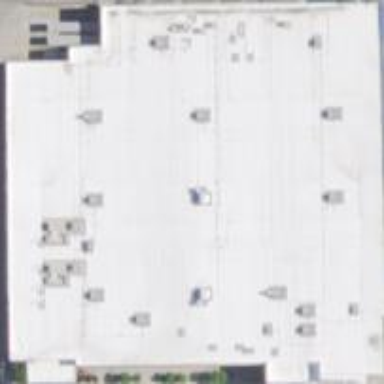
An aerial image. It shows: Retail building.